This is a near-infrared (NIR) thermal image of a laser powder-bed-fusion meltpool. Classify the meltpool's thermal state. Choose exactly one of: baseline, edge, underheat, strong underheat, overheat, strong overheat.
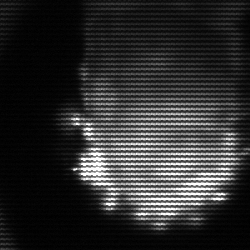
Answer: baseline